Question: I'd like to get a multi-layer pop up like this one:

What's the name of this functionality? The only possible way to describe it, as I don't know the name of it, was "multi layer pop up". I've seen it in many websites, can I have a tutorial or maybe a snippet?
Thank you!
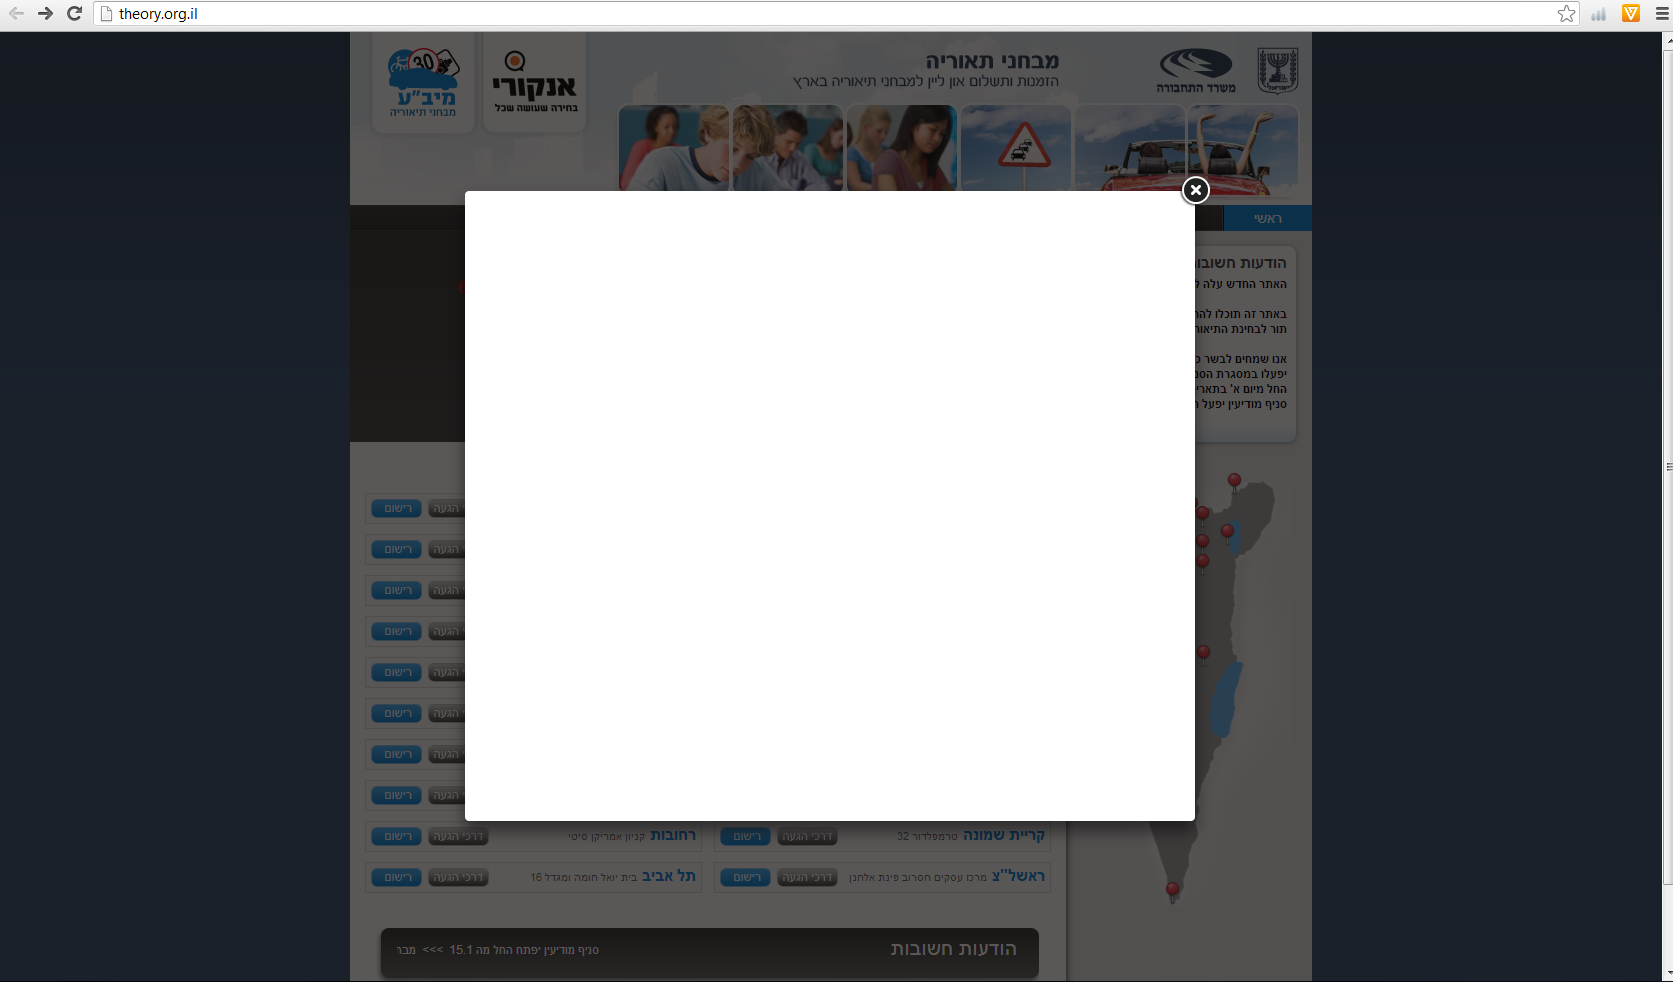
Answer: That's generally called a Lightbox.
Known good implementations are
- <URL>
and probably more. Choose the one that fits your requirements best. :)